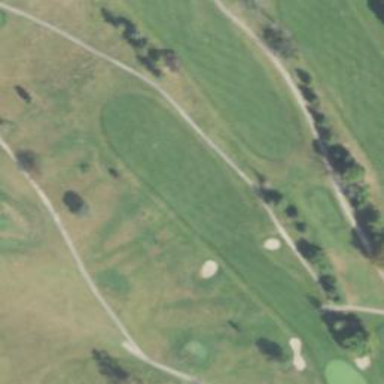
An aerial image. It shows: View of golf hole.